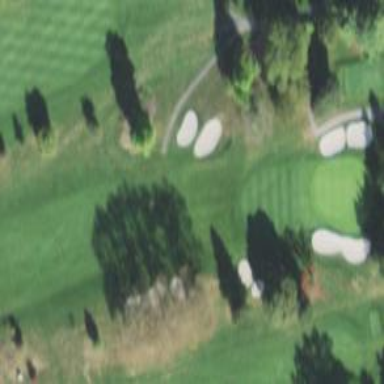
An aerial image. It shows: View of golf hole.